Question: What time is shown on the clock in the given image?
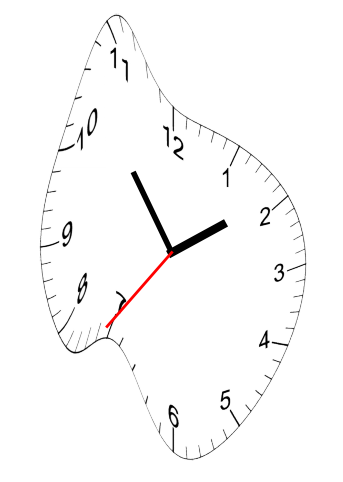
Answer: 01:53:36